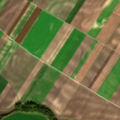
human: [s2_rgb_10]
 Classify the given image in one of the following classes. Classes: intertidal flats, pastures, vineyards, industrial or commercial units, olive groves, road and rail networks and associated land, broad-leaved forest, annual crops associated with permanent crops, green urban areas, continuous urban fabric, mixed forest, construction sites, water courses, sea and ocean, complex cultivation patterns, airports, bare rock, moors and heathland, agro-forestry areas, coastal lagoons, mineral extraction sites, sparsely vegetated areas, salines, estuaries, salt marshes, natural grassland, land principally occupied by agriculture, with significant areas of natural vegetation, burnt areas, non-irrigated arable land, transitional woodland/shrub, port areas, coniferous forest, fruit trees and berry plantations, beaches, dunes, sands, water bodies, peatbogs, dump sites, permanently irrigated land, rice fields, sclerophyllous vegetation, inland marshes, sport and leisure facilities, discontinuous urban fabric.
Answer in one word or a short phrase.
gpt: non-irrigated arable land, broad-leaved forest